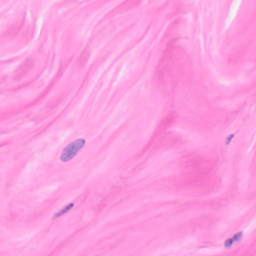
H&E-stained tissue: Breast